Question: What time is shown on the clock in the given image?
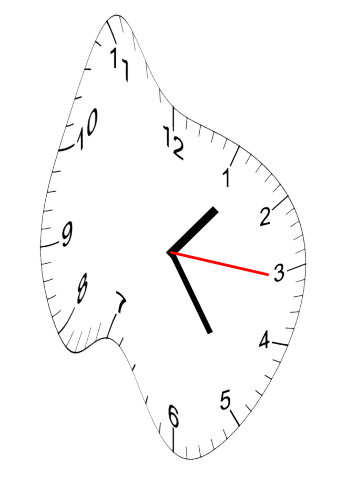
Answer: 01:24:16